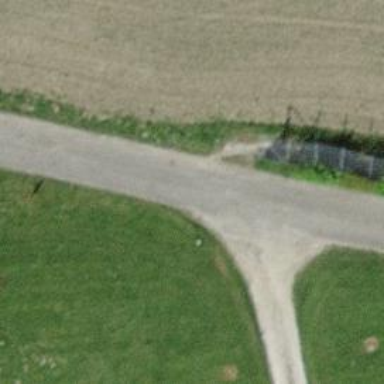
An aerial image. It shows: Paved service road.